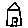
Label: house